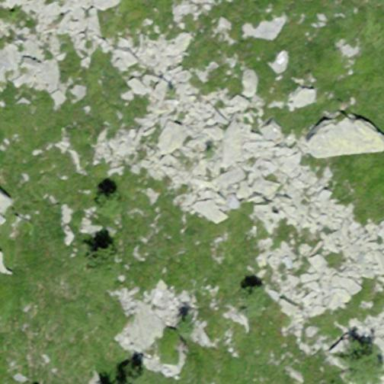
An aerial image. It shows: Natural scree.